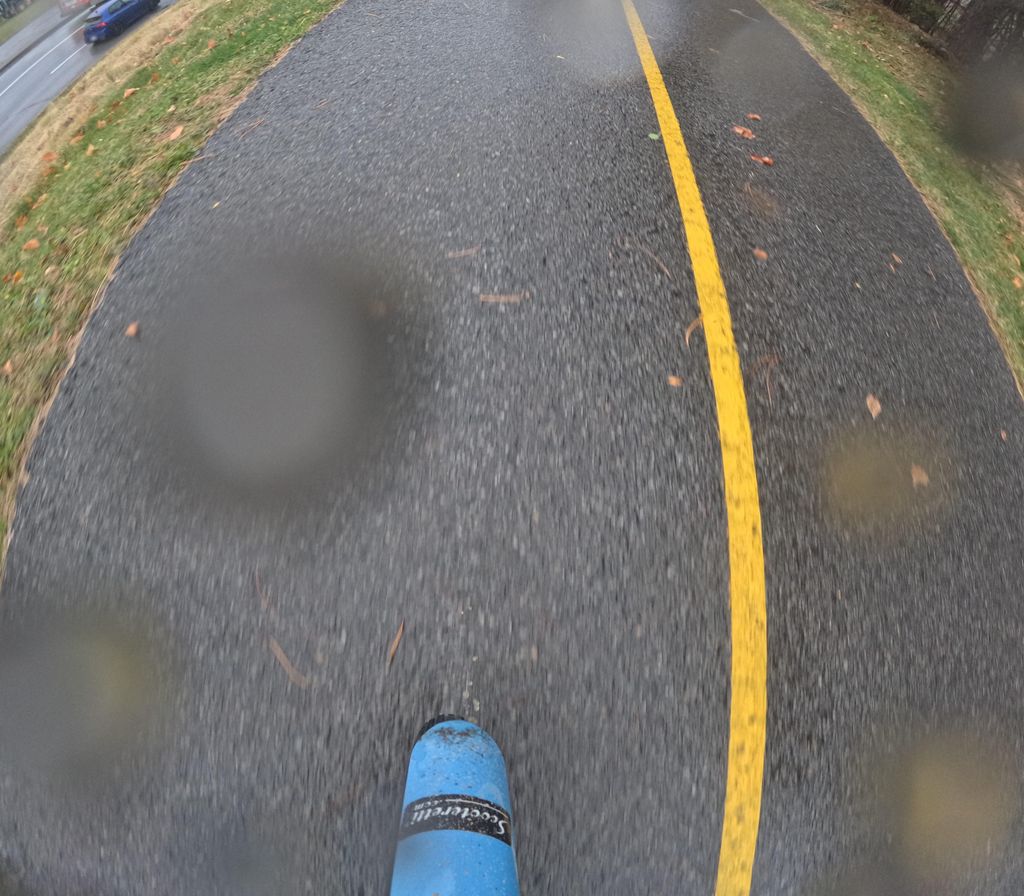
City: ottawa-gatineau